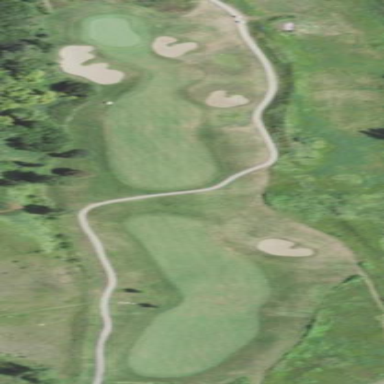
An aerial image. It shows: Area of rough grass used for golf.